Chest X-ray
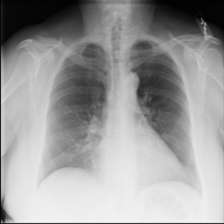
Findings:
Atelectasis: negative
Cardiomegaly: negative
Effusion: negative
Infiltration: negative
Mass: negative
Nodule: negative
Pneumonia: negative
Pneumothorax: negative
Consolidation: negative
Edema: negative
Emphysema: negative
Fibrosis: negative
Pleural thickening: negative
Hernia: negative